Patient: sex F, age 59
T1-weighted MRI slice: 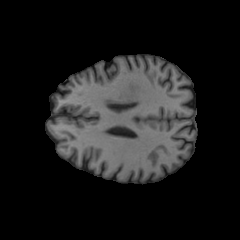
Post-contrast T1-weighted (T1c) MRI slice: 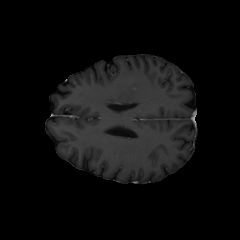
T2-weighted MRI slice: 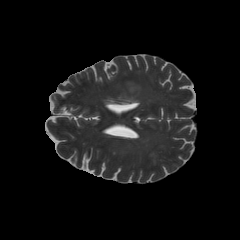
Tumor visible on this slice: yes
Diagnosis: Glioblastoma, IDH-wildtype
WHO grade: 4